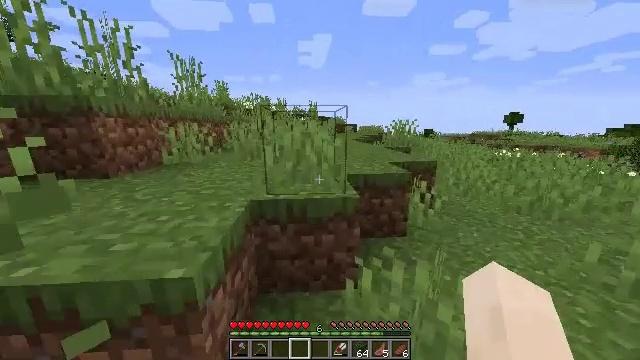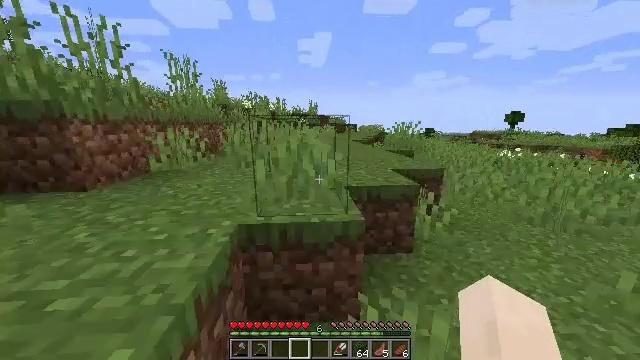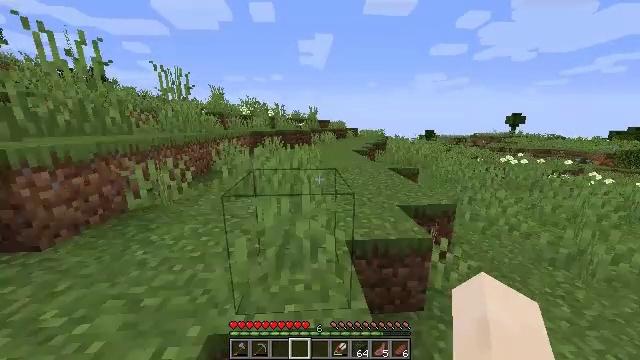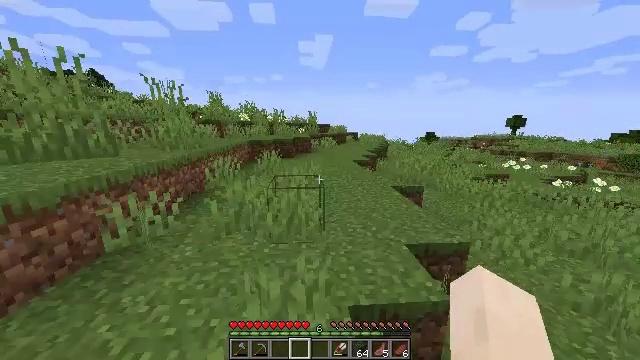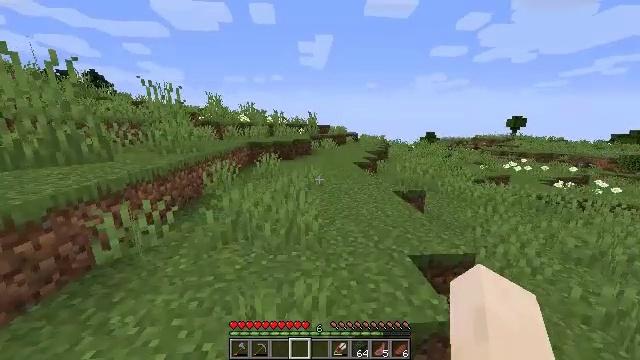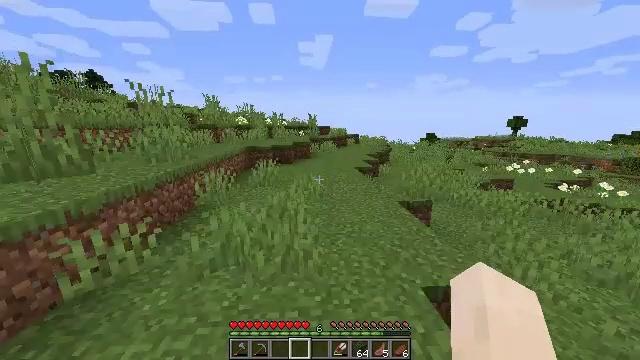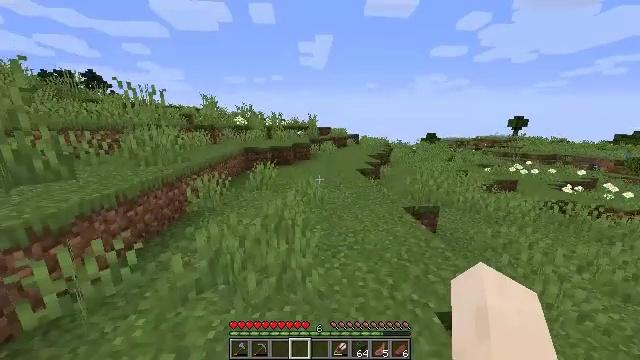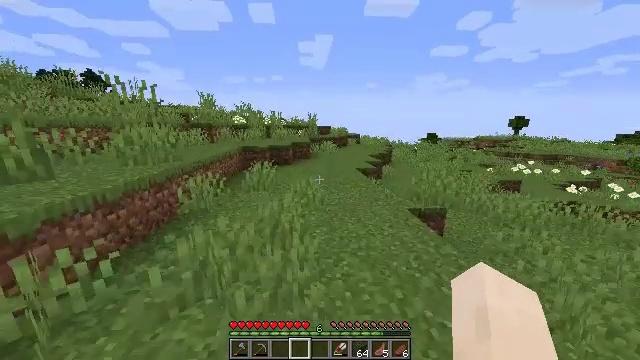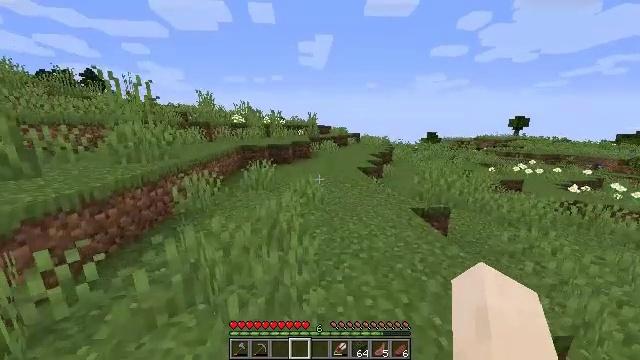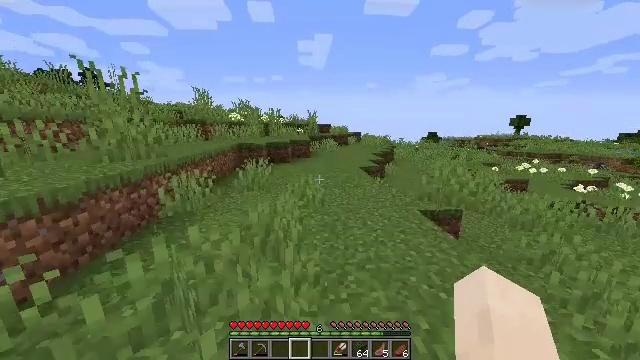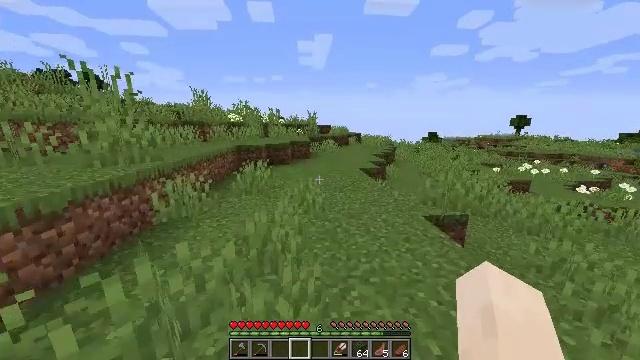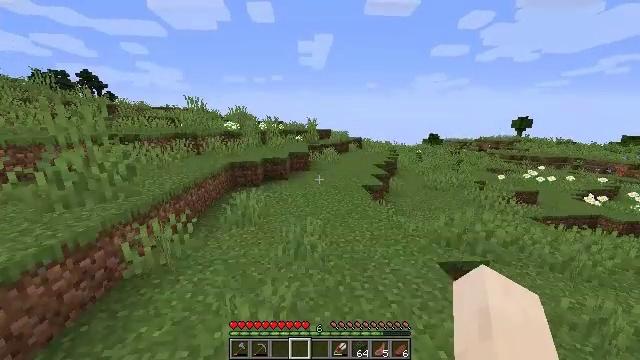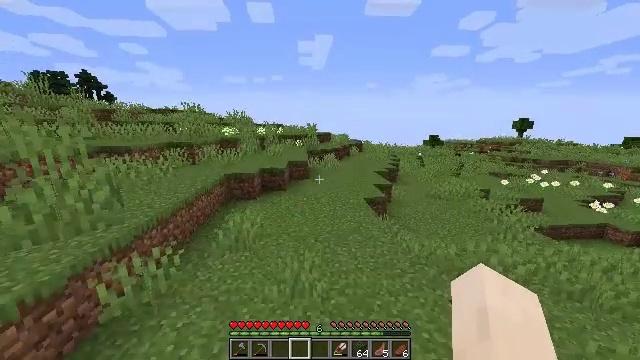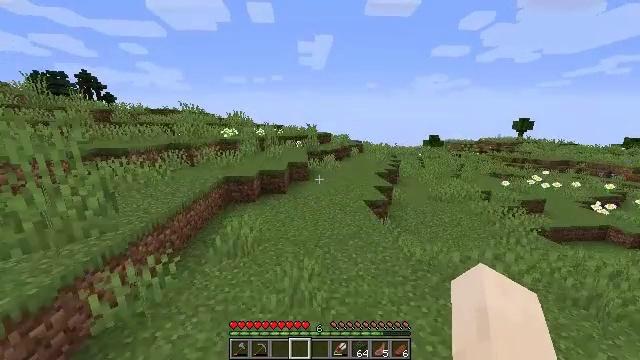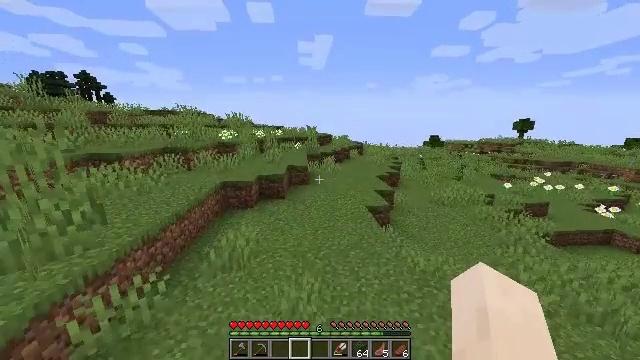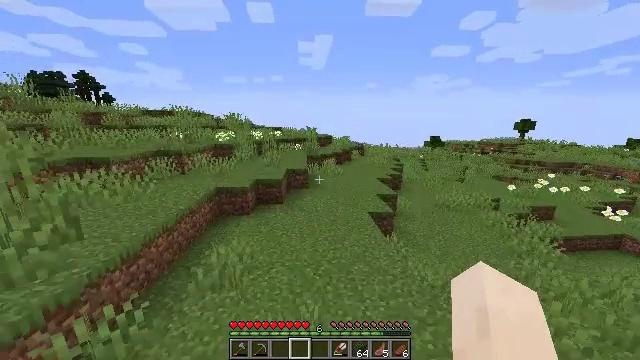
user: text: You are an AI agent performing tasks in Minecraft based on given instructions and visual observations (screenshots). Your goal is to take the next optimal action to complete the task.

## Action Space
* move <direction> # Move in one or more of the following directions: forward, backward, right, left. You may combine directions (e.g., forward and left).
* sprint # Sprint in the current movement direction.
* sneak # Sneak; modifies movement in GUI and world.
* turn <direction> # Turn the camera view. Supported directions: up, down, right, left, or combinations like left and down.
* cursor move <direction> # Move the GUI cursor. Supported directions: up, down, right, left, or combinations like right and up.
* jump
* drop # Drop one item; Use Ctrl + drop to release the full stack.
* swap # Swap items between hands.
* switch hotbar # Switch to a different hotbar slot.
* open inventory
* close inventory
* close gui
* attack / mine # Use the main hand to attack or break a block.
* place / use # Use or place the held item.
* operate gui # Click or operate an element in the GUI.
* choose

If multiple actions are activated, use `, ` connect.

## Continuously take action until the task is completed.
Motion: motion action
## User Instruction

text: Open the crafting table to craft a white carpet.
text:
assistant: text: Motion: move forward, sprint, jump
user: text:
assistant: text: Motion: move forward, sprint, jump
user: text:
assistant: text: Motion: move forward, sprint, jump
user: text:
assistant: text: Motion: move forward, sprint, jump
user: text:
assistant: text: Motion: move forward, sprint, jump
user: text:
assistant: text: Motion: move forward, sprint, jump
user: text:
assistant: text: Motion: move forward, sprint
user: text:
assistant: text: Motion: move forward, sprint
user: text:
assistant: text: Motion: move forward, sprint
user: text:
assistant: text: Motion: move forward, sprint, jump
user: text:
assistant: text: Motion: move forward, sprint, jump
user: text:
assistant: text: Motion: move forward, sprint, jump
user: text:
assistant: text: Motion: move forward, sprint, jump
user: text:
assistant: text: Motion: move forward, sprint, jump
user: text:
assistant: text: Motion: move forward, sprint, jump
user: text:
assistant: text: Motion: move forward, sprint, jump
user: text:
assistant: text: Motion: move forward, sprint, jump
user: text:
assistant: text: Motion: move forward, sprint, turn left, jump
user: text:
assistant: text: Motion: move forward, sprint, jump
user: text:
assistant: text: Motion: move forward, sprint
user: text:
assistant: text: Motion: move forward, sprint
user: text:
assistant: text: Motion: move forward, sprint, jump
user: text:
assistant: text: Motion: move forward, sprint, jump
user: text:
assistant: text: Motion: move forward, sprint, jump
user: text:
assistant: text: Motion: move forward, sprint, jump
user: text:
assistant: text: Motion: move forward, sprint, jump
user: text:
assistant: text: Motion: move forward, sprint, jump
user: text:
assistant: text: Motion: move forward, sprint
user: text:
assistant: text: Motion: move forward, sprint
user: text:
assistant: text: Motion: move forward, sprint